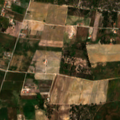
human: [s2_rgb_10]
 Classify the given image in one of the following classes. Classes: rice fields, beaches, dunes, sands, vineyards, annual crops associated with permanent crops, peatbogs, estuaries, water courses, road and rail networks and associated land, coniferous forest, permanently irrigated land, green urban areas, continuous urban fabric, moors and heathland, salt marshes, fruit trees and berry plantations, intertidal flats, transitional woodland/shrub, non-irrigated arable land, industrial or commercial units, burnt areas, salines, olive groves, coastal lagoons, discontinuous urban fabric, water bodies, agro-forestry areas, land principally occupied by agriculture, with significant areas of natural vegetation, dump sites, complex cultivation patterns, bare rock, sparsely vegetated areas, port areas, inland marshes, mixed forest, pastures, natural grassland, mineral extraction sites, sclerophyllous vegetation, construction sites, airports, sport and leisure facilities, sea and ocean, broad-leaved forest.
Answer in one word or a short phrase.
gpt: continuous urban fabric